Field crop: tomato
Growth stage: 1
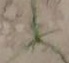
Species: cyperus